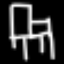
Label: chair